Question: I need to <URL>. Is CSS Transfer the way to do it?

'''
/* Rotate div */
transform:rotate(7deg);
-ms-transform:rotate(7deg); /* Internet Explorer */
-moz-transform:rotate(7deg); /* Firefox */
-webkit-transform:rotate(7deg); /* Safari and Chrome */
-o-transform:rotate(7deg); /* Opera */
'''
Would I just need to work out the correct degrees rotate for each image?
Sizing & Positioning are fine easy enough.
thx
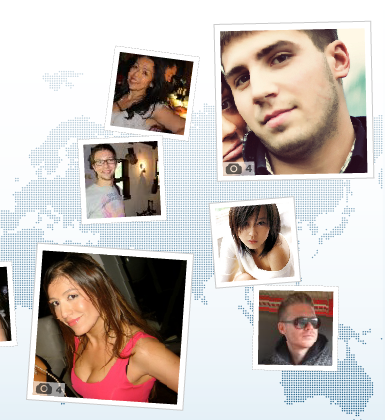
Answer: Yes I am totally agree with @Cody Guldner option. You just take all the images inside a list i.e
'''
<ul>
<li><img src="" alt="" /></li>
<li><img src="" alt="" /></li>
<li><img src="" alt="" /></li>
<li><img src="" alt="" /></li>
<li><img src="" alt="" /></li>
<li><img src="" alt="" /></li>
</ul>
'''
and for each image you can set your css that you have used, just add 'nth-of-type(1)' and it will give you full control over the images.